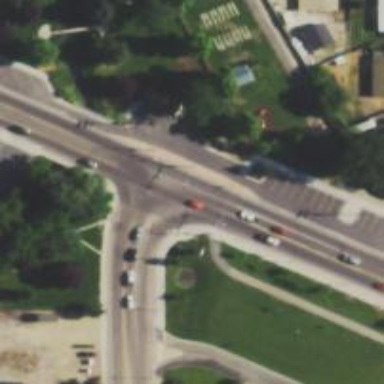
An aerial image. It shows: Traffic island located on footway.